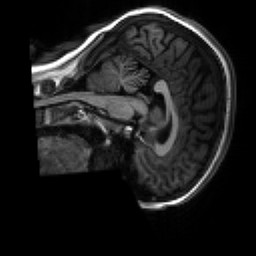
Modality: T1w
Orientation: sagittal
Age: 18
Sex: female
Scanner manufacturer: siemens
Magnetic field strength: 3 T
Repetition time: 2.3 s
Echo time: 0.00267 s